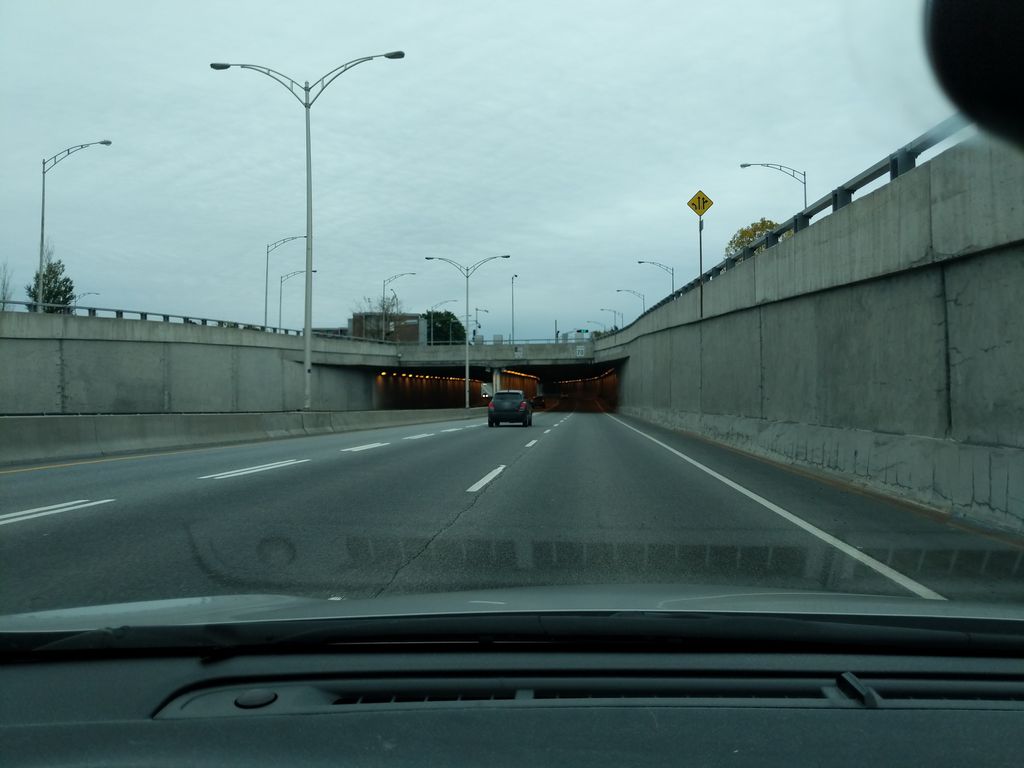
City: quebec_city